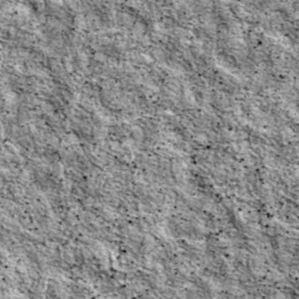
Label: non_frost